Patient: sex F, age 69
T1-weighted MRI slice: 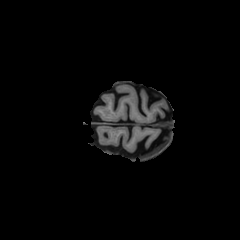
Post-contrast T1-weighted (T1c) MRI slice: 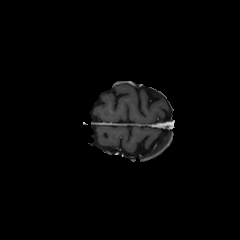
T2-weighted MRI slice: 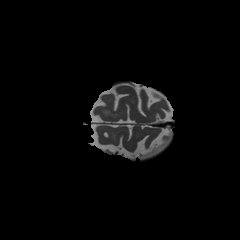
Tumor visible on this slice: no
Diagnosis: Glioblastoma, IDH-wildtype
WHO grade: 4